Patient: sex M, age 46
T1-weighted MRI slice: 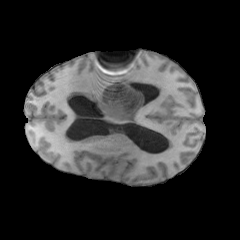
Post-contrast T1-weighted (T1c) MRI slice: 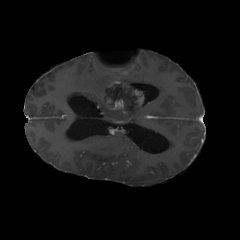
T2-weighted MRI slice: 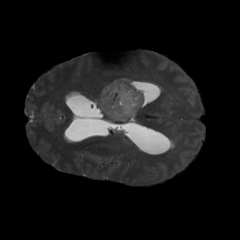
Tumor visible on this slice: yes
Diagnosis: Glioblastoma, IDH-wildtype
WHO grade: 4